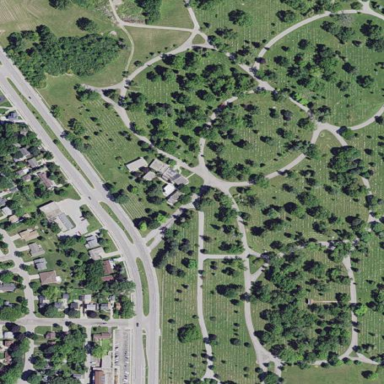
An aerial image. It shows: Cemetery.